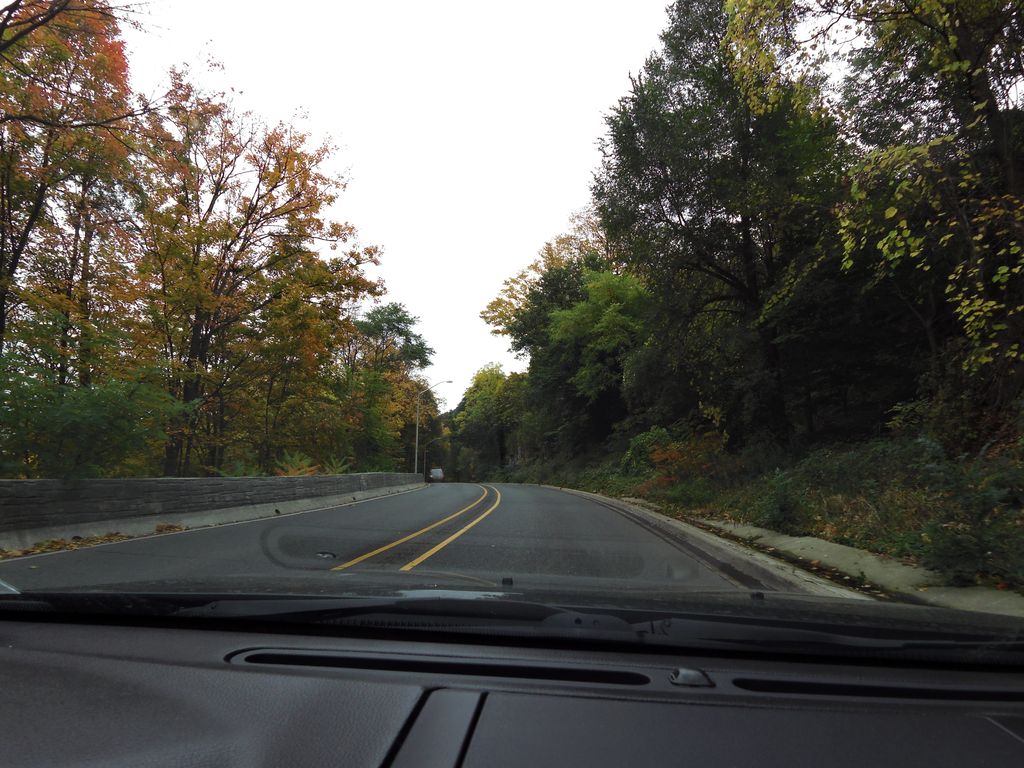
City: hamilton